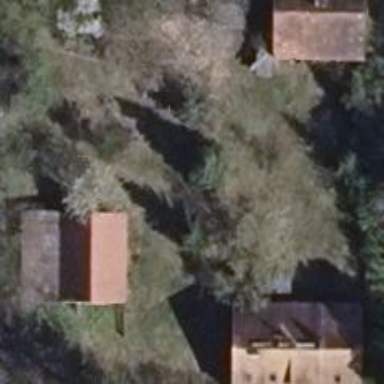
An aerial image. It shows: Isolated dwelling in the countryside.